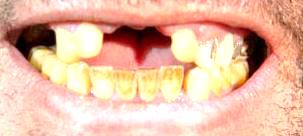
Condition: hypodontia